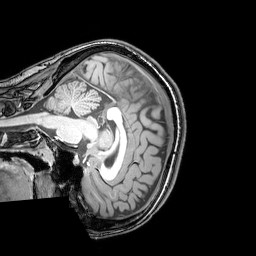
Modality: T1w
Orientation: sagittal
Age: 26
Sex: female
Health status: healthy
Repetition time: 0.081 s
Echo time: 0.037 s